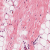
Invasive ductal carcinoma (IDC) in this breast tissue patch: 0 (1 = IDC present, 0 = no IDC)